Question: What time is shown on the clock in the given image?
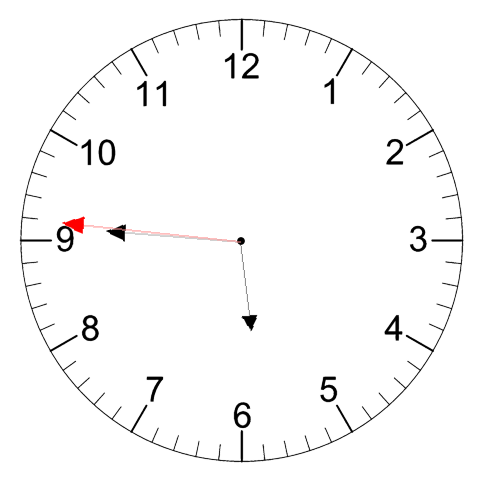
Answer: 05:45:46